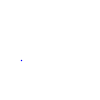
Particle: proton